Question: Calculate the area of the circumscribed rectangle of each polygon according to its color, and then find the sum of the areas of these circumscribed rectangle. The final result only retains the sum of the areas and retains the integer.
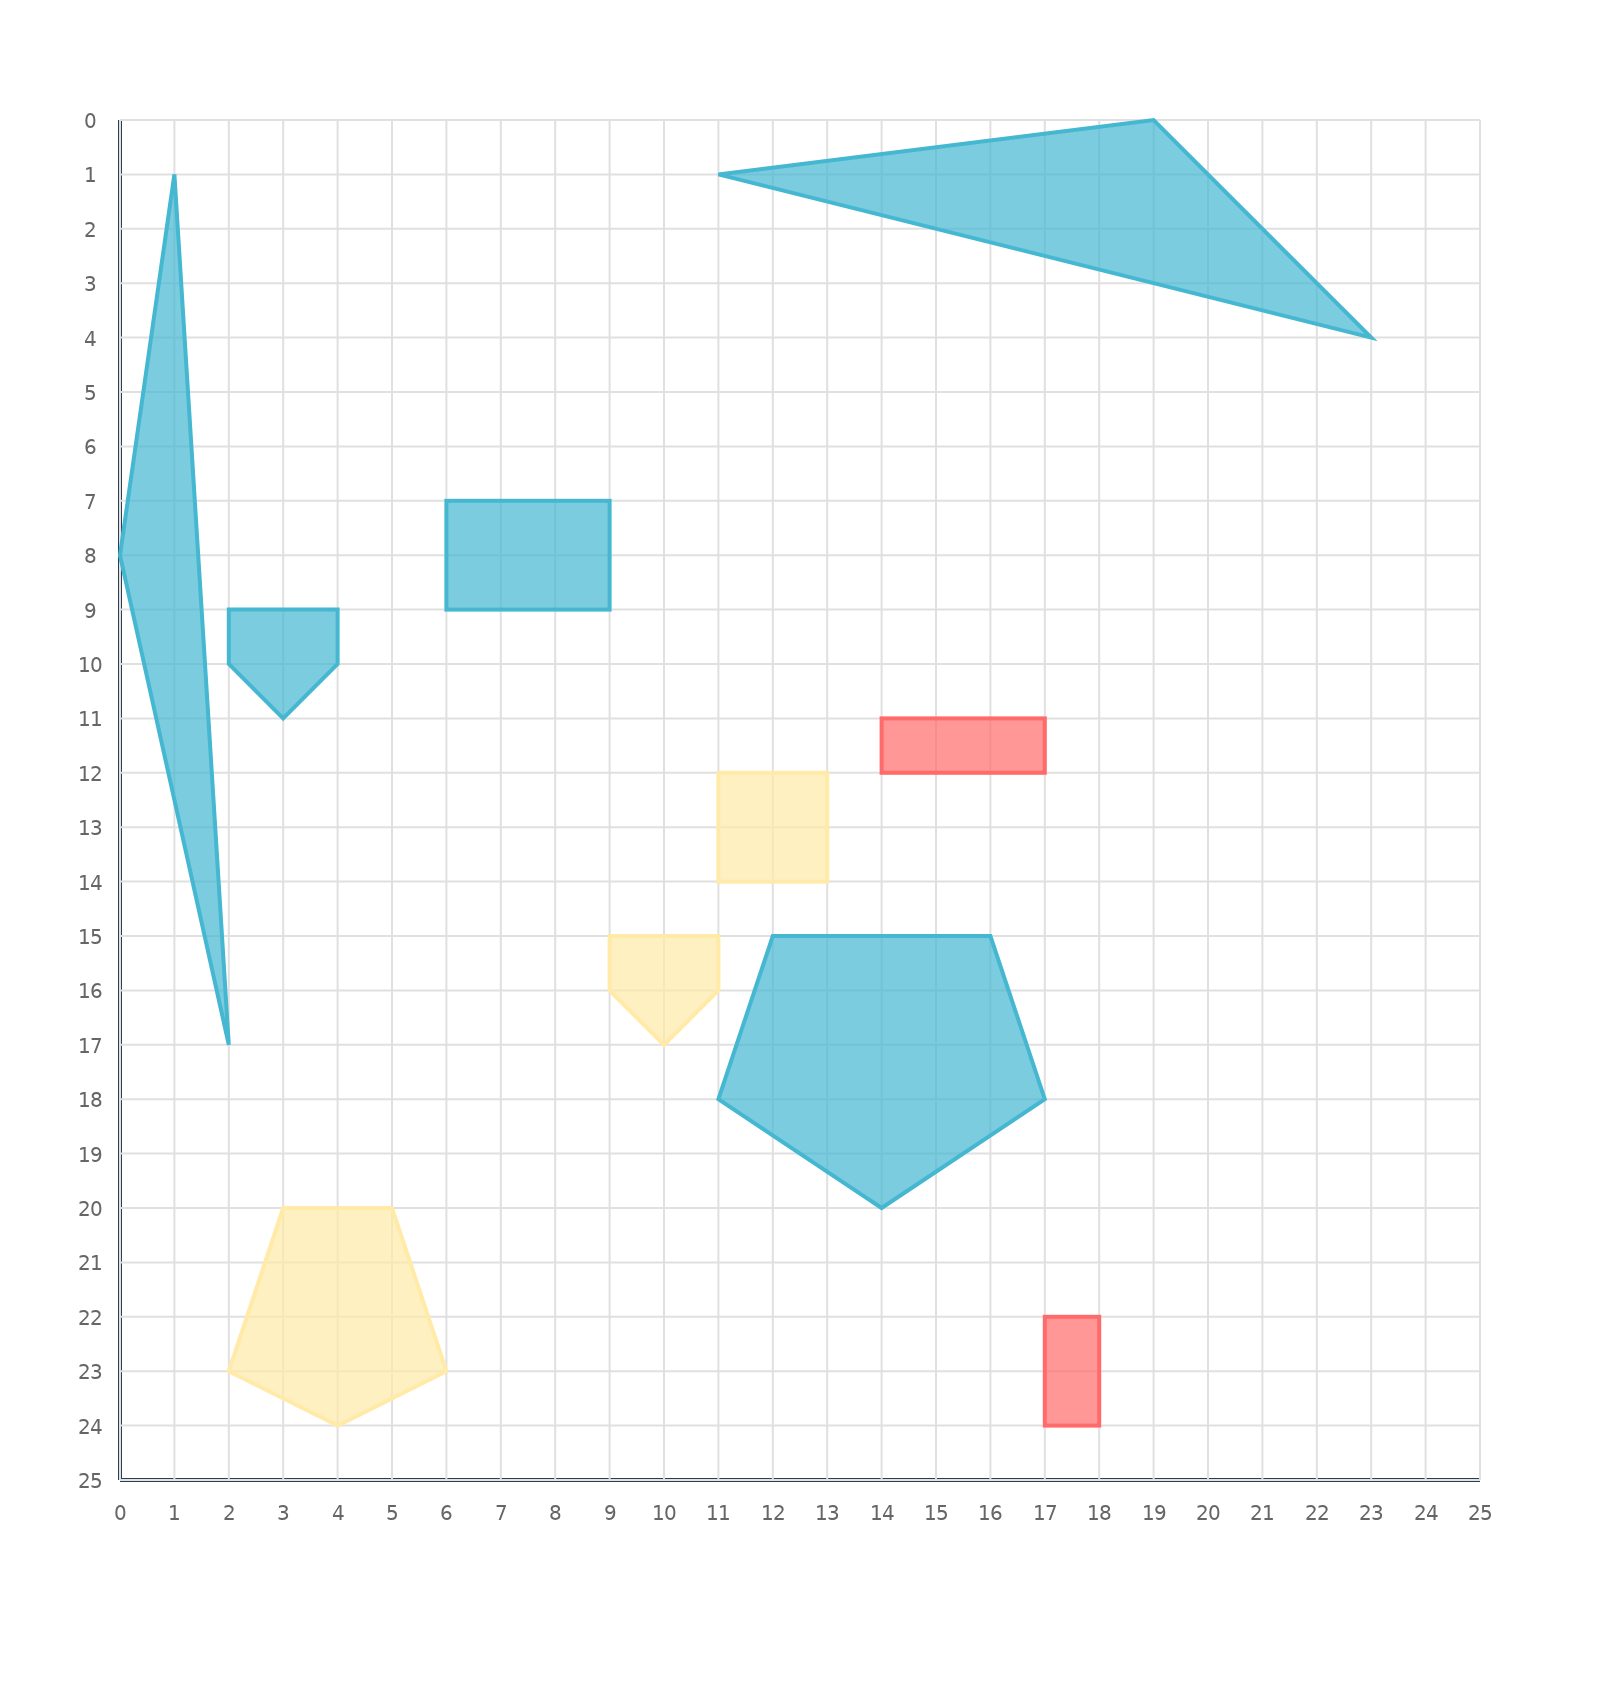
Answer: 644